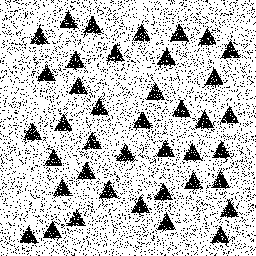
Squares: 0
Triangles: 40
Stars: 0
Total shapes: 40